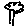
Label: tree